Question: I have 1D data that represent some intensity values. I want to detect number of components in these data (clusters of points with similar intensity, or alternatively number of "peaks" in histogram created from this data).
This approach: <URL>.

Of cause, I can use statistical approach, for example, I can try to fit data for 1,2,3,....n peaks, then calculate <URL> for number of clusters determination. However, I want to detect approximate number of peaks as fast as possible and fitting gaussian mixture is quite time consuming procedure.
So I came up with following approach (in C++). It takes histogram bins heights (y) and searches for indices in which y values start to decline. Then values lower than y tolerance (yt) are filtered. And finally, indices that are near to other using x tolerance (xt) are filtered too:
'''
Indices StatUtils::findLocalMaximas(const Points1D &y, int xt, int yt) {
// Result indices
Indices indices;
// Find all local maximas
int imax = 0;
double max = y[0];
bool inc = true;
bool dec = false;
for (int i = 1; i < y.size(); i++) {
// Changed from decline to increase, reset maximum
if (dec && y[i - 1] < y[i]) {
max = std::numeric_limits<double>::min();
dec = false;
inc = true;
}
// Changed from increase to decline, save index of maximum
if (inc && y[i - 1] > y[i]) {
indices.append(imax);
dec = true;
inc = false;
}
// Update maximum
if (y[i] > max) {
max = y[i];
imax = i;
}
}
// If peak size is too small, ignore it
int i = 0;
while (indices.count() >= 1 && i < indices.count()) {
if (y[indices.at(i)] < yt) {
indices.removeAt(i);
} else {
i++;
}
}
// If two peaks are near to each other, take only the largest one
i = 1;
while (indices.count() >= 2 && i < indices.count()) {
int index1 = indices.at(i - 1);
int index2 = indices.at(i);
if (abs(index1 - index2) < xt) {
indices.removeAt(y[index1] < y[index2] ? i-1 : i);
} else {
i++;
}
}
return indices;
}
'''
Problem with this solution is that strongly depends on those tolerance values (xt and yt). So I have to have information about minimum allowed distance among peaks. Moreover, there are isolated outliers in my data that are higher then maximums of those smaller peaks.
Could you suggest some other approach how to determine number of peaks for data similar to those in attached figure.
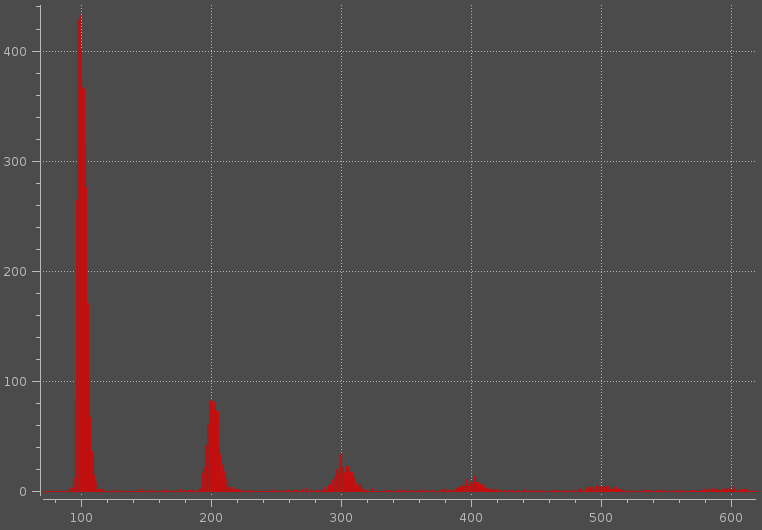
Answer: You could use my method of <URL>:
- it is a robust statistical method- it does not depend on absolute thresholds; it only has two parameters that are relative (normalized) quantities, are easily controlled, and same values apply to different datasets- unlike the elbow method and most statistical methods, it estimates the number of modes dynamically in a single EM (expectation-maximization) run. It starts with every data point as an independent mode and deletes "overlapping" modes at every iteration.- it is fast because it employs approximate nearest neighbor (ANN) search at each iteration and its updates take into account only the k nearest neighbors, not all data points.
There is an online <URL> for nearest neighbor search at large scale. Unfortunately this implementation is not public but I could give you some version if you're interested.